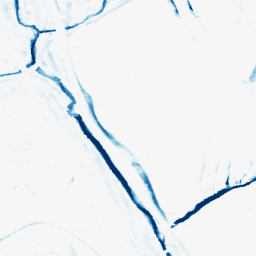
Category: morphological
Decomposition family: morphological_rect
Decomposition parameters: operation: closing
width: 10
height: 5
Upsampling method: sinc_blackman
Upsampling parameters: scale: 2
kernel_size: 8
Upsampling scale: 2